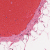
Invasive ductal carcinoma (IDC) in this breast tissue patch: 0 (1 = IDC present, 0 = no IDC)